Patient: sex M, age 31
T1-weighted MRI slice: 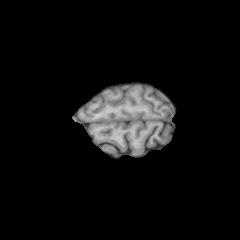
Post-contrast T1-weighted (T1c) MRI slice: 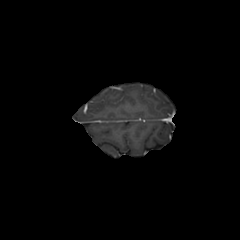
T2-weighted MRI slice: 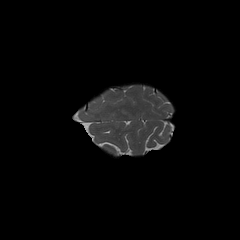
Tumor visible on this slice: no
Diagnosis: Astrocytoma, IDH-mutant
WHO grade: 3